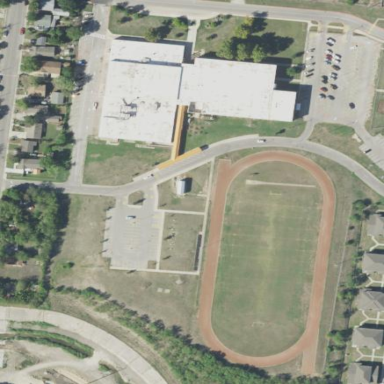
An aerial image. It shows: School.